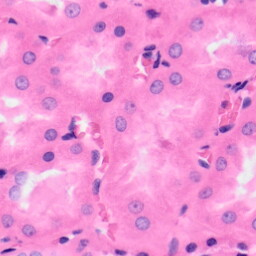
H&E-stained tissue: Kidney